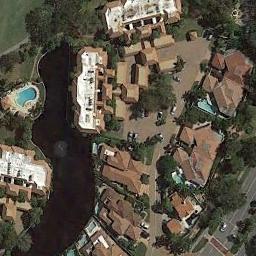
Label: dense_residential